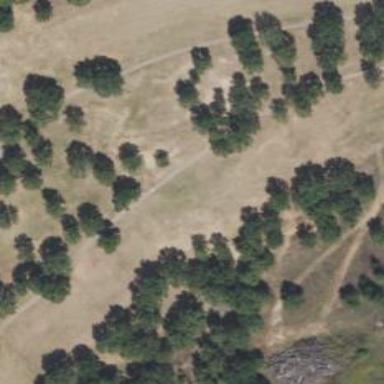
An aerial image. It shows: View of golf hole.